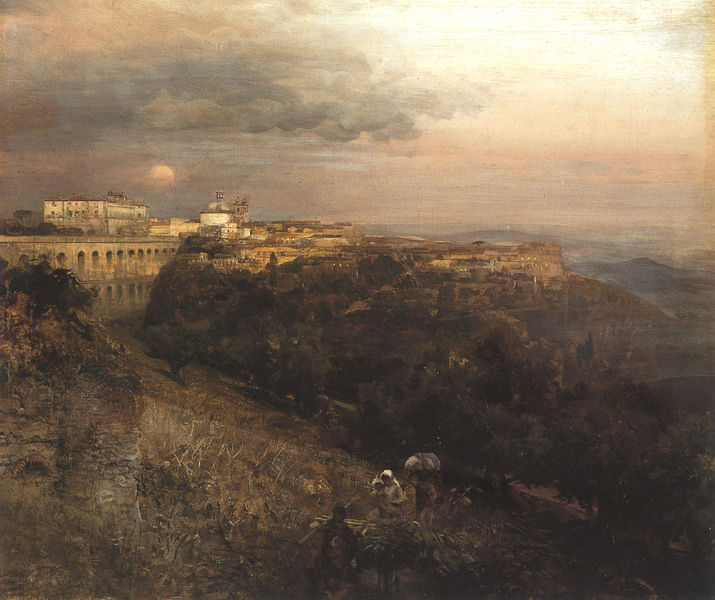
Titel: Ariccia
Künstler: Oswald Achenbach
Institution: Bonn, Rheinisches Landesmuseum
Schlagwörter: baum, berg, dunkel, gemälde, himmel, wolken, bäume, fluss, landschaft, menschen, stadt, abend, frau, hell, licht, wolke, hügel, brücke, sonne, kind, kontrast, esel, italien, ort, last, mauer, dunst, arbeiter, kuppel, romantik, mond, dom, feldarbeiter, lastenträger, florenz, aquädukt, träger, landarbeiter